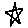
Label: star